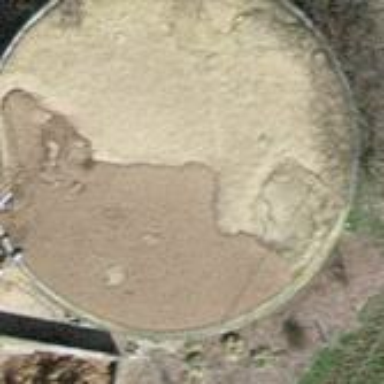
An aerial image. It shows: Storage tank that is man-made.